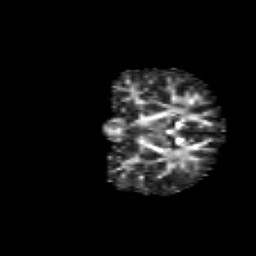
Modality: FA
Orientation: coronal
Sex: female
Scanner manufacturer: siemens
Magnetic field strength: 3 T
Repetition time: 5 s
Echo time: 0.071 s